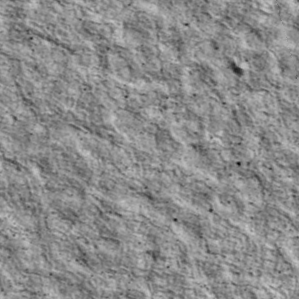
Label: non_frost